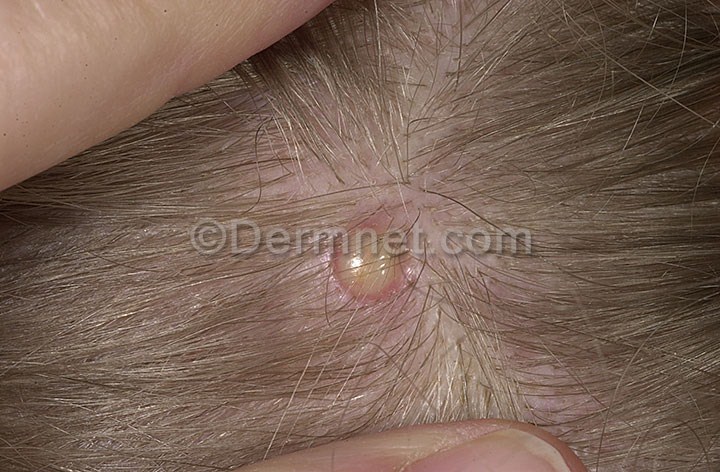
Disease: Seborrheic Keratoses and other Benign Tumors